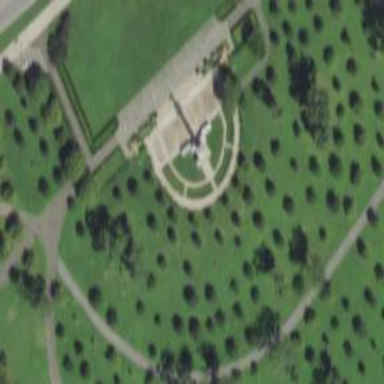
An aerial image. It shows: Memorial site with historic significance.